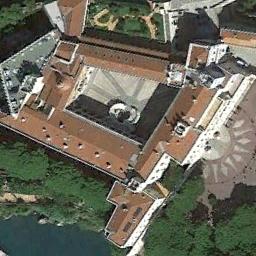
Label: palace